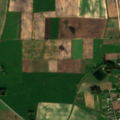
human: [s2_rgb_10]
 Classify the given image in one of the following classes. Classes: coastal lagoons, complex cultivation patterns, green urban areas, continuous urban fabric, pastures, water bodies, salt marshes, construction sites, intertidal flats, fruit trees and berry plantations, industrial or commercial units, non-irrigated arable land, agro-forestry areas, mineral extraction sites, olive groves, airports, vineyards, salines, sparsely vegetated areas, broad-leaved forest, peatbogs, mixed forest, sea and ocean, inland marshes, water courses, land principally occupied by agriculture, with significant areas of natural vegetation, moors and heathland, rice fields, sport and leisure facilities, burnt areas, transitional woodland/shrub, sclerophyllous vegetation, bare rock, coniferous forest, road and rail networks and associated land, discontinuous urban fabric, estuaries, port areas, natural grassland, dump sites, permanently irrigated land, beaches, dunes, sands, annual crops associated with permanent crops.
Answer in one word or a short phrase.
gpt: discontinuous urban fabric, non-irrigated arable land, pastures, complex cultivation patterns